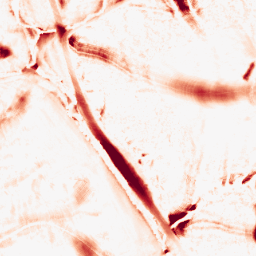
Category: morphological
Decomposition family: morphological
Decomposition parameters: operation: opening
size: 20
Upsampling method: linear_exact
Upsampling parameters: scale: 8
Upsampling scale: 8